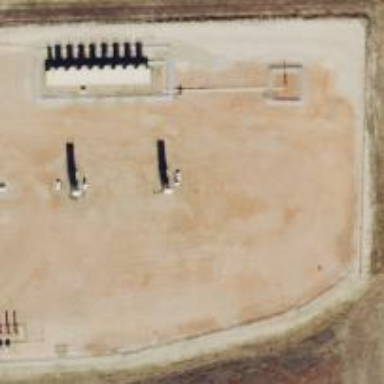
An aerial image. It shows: Petroleum well.